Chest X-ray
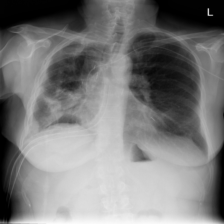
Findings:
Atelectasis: negative
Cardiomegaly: negative
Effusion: negative
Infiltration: negative
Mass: negative
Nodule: negative
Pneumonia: negative
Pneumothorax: positive
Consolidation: negative
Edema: negative
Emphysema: negative
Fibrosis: negative
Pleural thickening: negative
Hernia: negative